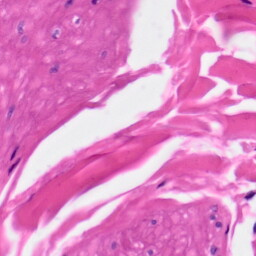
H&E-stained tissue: Skin